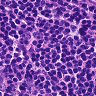
Metastatic tissue present: no